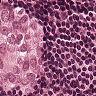
Metastatic tissue present: yes